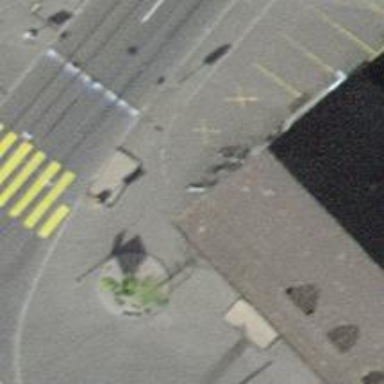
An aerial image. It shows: Post box is visible.